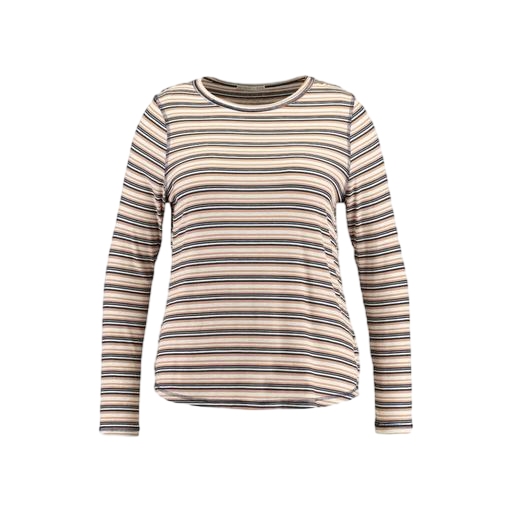
long-sleeve t-shirt only macy, multicolor bree slub-jersey t-shirt, longsleeve t-shirt, white background